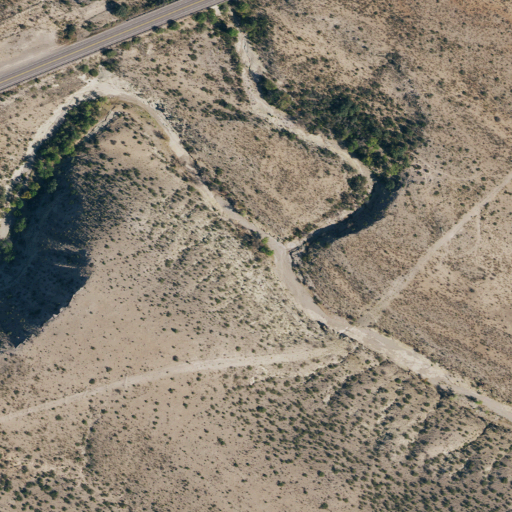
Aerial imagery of valley in Texas named Bell Canyon containing shrub, low intensity development, open development, medium intensity development, and high intensity development